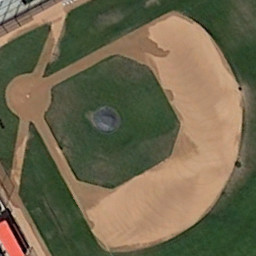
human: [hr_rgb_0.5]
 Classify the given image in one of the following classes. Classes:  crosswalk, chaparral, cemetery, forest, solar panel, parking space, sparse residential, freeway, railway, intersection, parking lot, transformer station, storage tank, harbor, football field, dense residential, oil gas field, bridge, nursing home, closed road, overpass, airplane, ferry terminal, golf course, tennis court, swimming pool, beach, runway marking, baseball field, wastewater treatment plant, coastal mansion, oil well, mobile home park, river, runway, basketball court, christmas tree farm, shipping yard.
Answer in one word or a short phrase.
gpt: baseball field